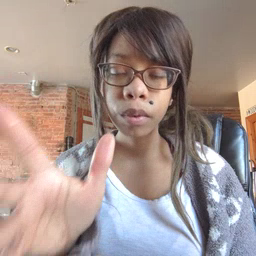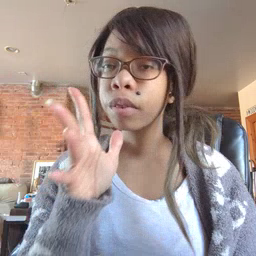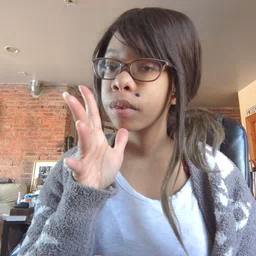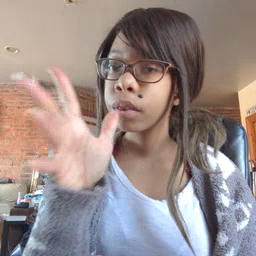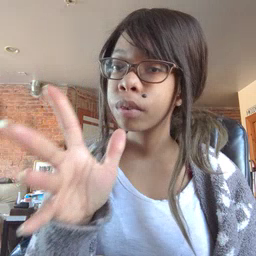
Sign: grandma